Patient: sex F, age 48
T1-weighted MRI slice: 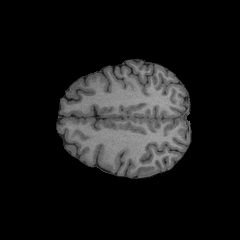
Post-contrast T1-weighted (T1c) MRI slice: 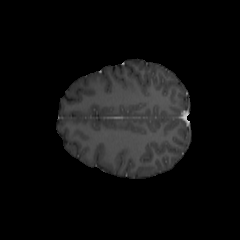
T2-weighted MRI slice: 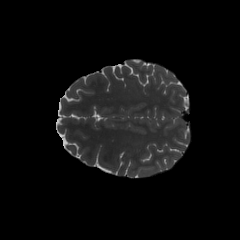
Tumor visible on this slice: no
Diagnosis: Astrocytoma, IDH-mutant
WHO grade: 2